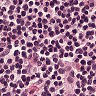
Metastatic tissue present: no